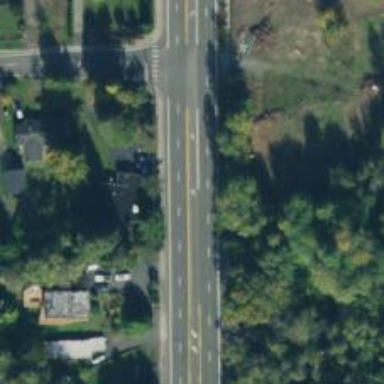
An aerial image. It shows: Secondary road with asphalt surface and separate sidewalk.